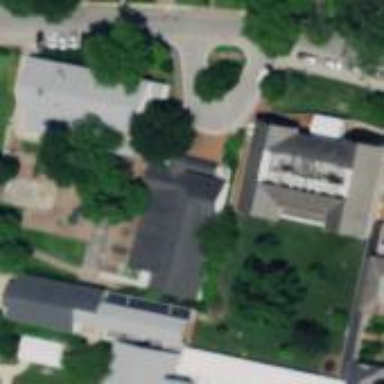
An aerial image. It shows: View of roof of building.